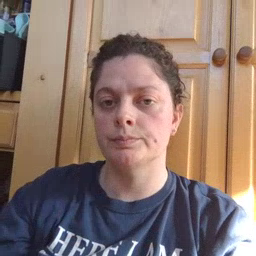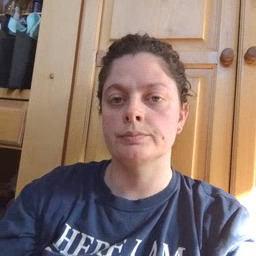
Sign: nose